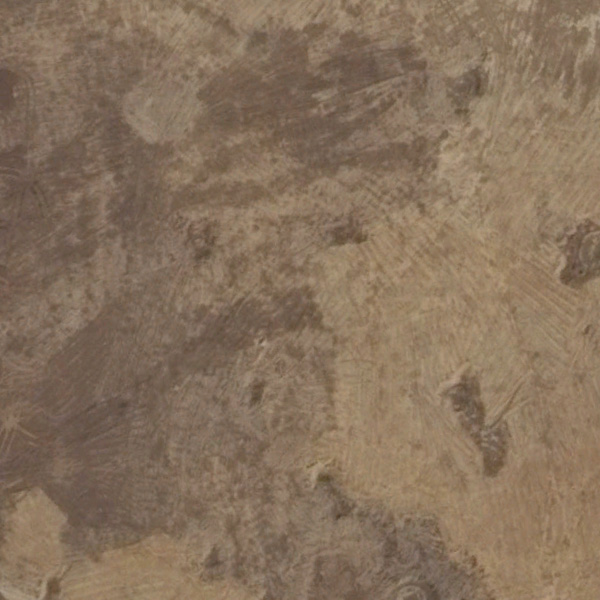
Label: BareLand